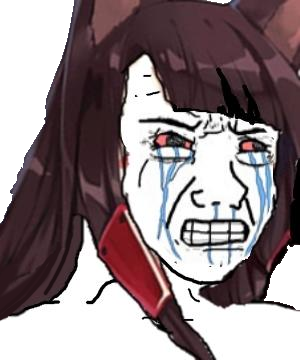
Label: 5_Crying_Wojak